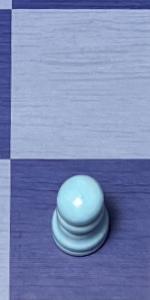
Label: Pawn_White